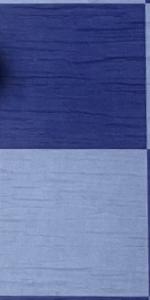
Label: Empty